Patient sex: M
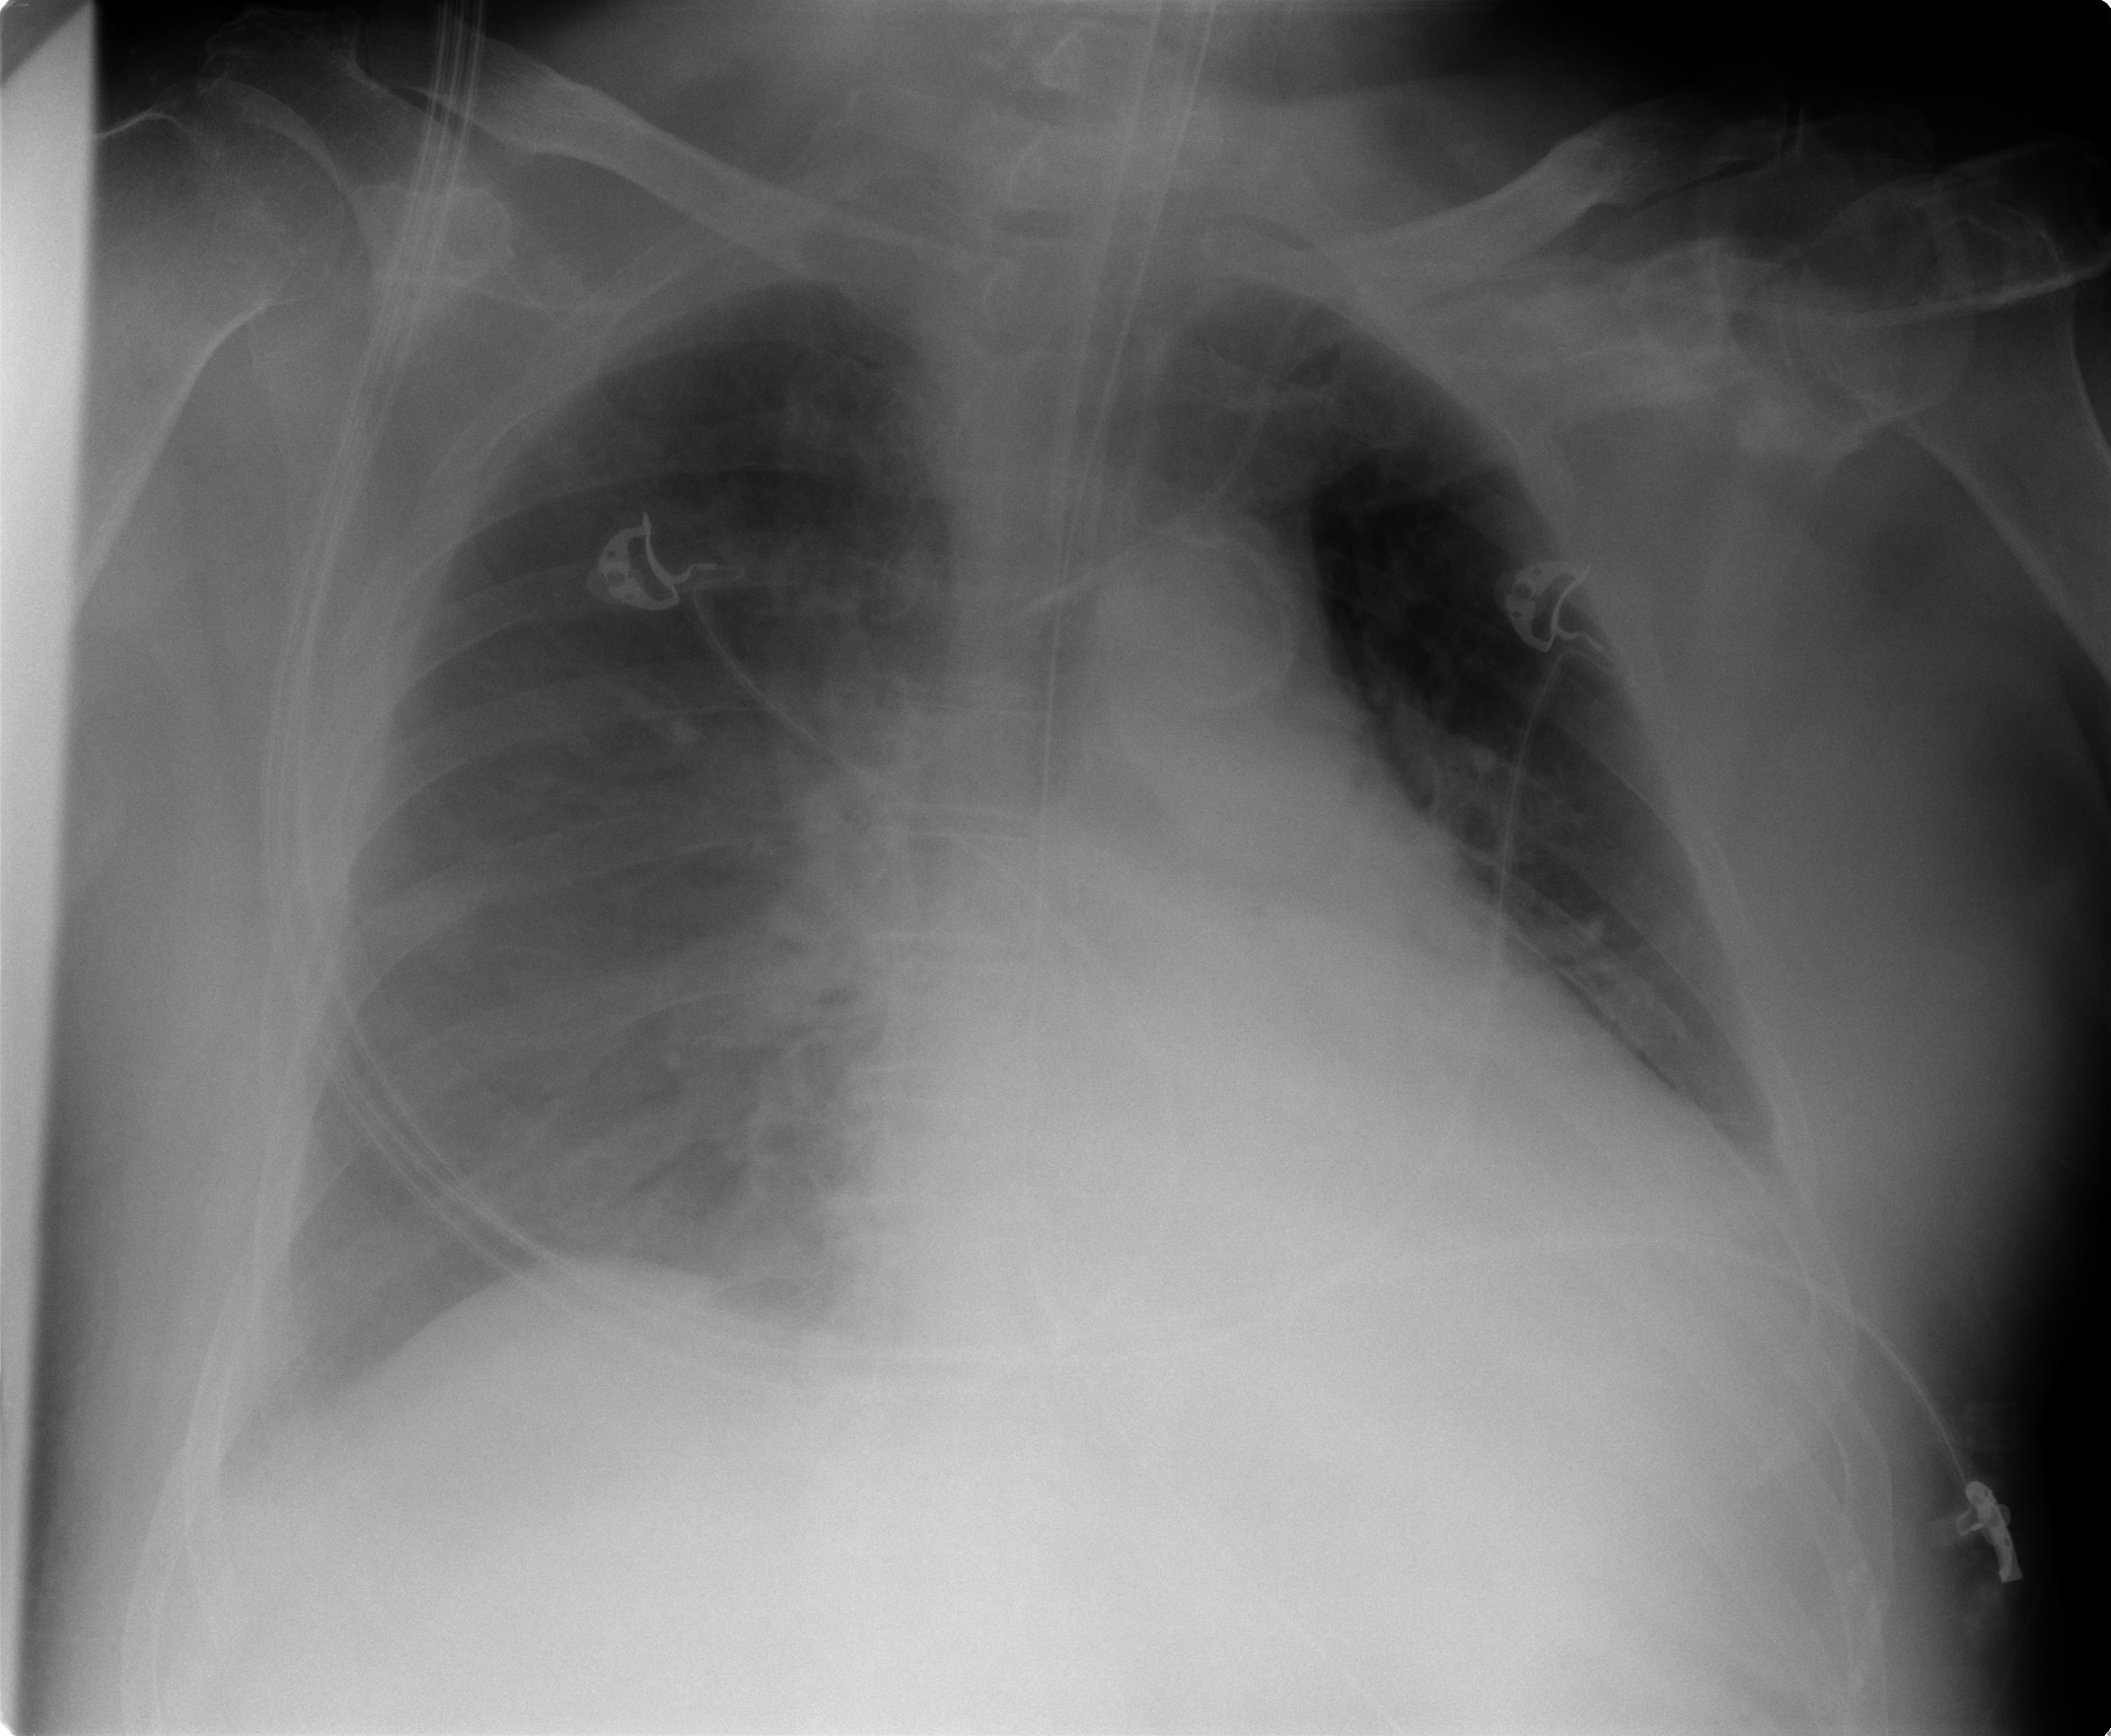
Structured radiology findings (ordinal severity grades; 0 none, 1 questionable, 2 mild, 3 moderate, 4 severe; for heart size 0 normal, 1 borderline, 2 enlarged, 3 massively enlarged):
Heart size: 2
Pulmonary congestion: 2
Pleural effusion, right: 1
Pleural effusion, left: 2
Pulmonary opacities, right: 1
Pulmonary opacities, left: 2
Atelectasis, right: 1
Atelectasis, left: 1